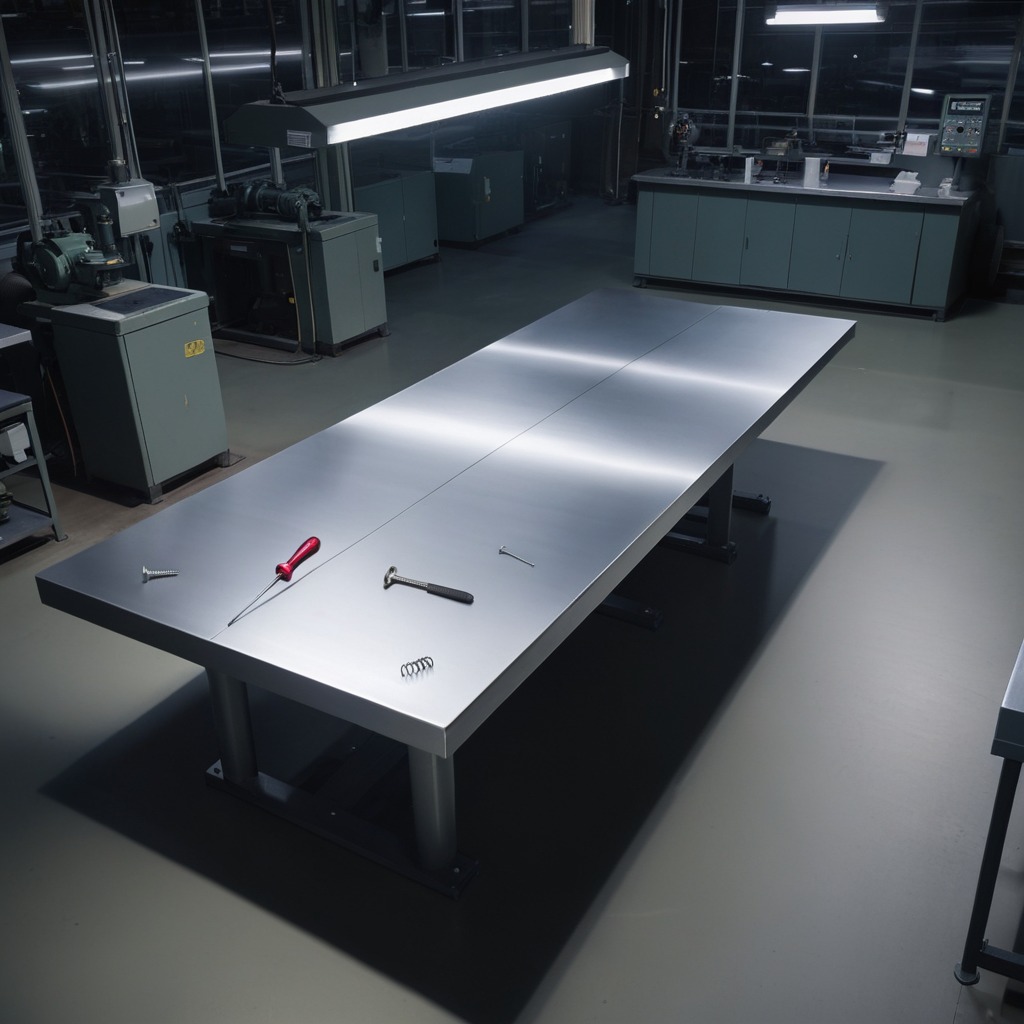
A metal machine screw, a hammer, an iron nail, a coiled metal spring, and a screwdriver are lying on the tabletop.